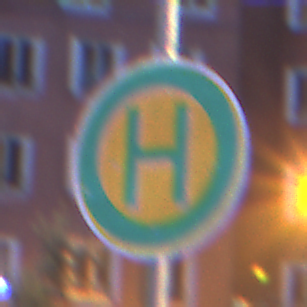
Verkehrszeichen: Haltestelle
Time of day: Night
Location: Outdoor (Urban)
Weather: PartlyCloudy
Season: NotSpecified
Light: Artificial